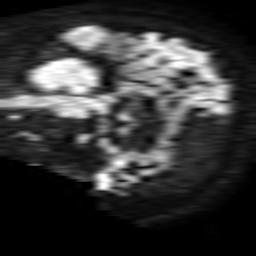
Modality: TRACE
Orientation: sagittal
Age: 63
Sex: male
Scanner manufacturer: philips
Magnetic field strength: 1.5 T
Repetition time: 3.403 s
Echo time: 0.06922 s